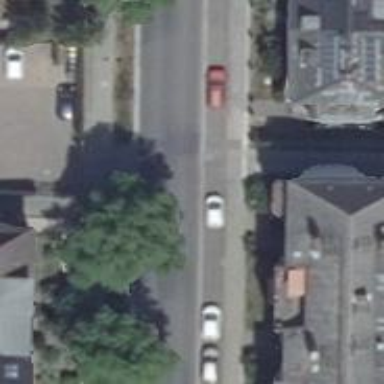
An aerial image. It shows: Tertiary road with asphalt surface. There is street-side parking available on the right side.